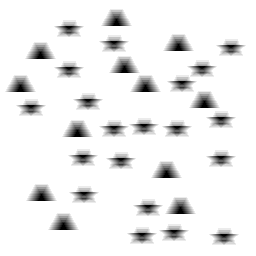
Squares: 0
Triangles: 12
Stars: 20
Total shapes: 32